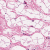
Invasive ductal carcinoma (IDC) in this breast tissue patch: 0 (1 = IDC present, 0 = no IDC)